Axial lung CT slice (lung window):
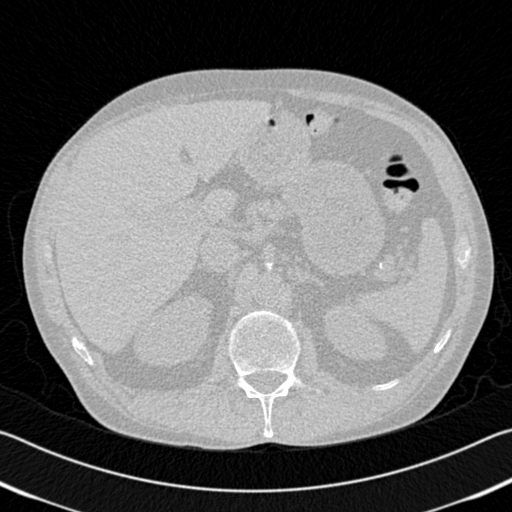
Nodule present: no